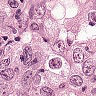
Metastatic tissue present: yes